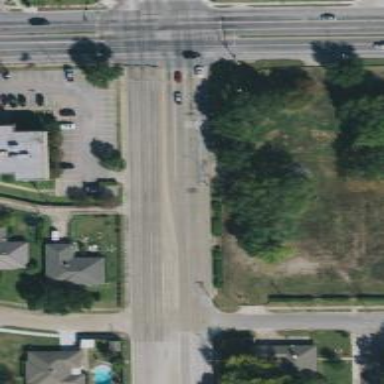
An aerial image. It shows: Secondary road.